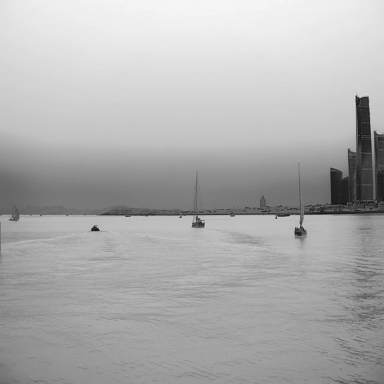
There are two container_ships in the infrared image.